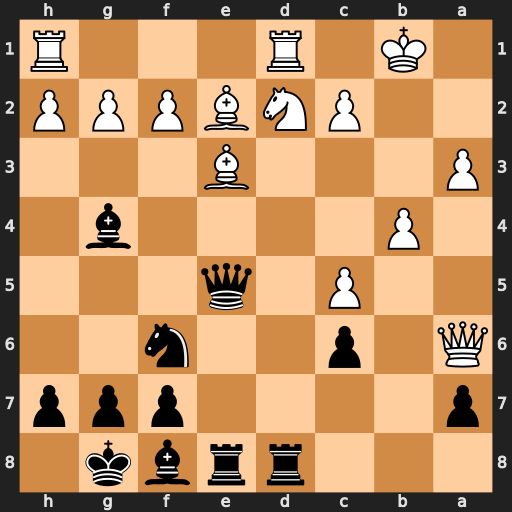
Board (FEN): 3rrbk1/p4ppp/Q1p2n2/2P1q3/1P4b1/P3B3/2PNBPPP/1K1R3R
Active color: b
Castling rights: -
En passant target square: -
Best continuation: Bxe2 Qxe2 Nd5 Nc4 Nc3+